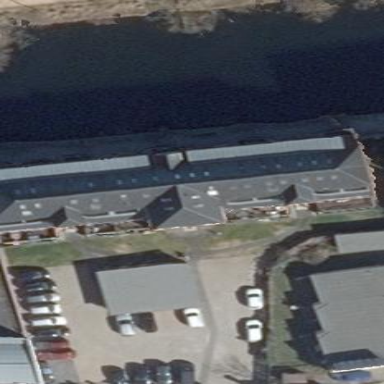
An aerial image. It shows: Residential building with half-hipped roof shape.